Question: I am trying to apply a background image for a button inside the form. The code work and seems perfect in all browsers (Chrome, FF, Opera and Safari). But, in IE8(the only version i have checked), the image is getting repeated. I am trying to follow standard and simple HTML and CSS but this is really annoying. Please see the picture below

Following is the HTML
'''
<div id="header">
<div id="TopHead">
<div id="logo">
<a href="/" alt="eyaas">
<img src="logo.gif" alt="eyaas" />
</a>
</div>
<div id="country">India | Rest of the World
</div>
<div id="linksAndSearch">
<div id="linksTop">My Account | Login | Register | Cart
</div>
<div id="searchBar">
<form id="search_mini_form" action="" method="get" class="search">
<div class="searchBox">
<input id="Text1" type="text" name="" class="searchBoxDefaultText jsSearchTerm jsToggle" value="" />
</div>
<div class="searchButton">
<button type="submit" title="" class="searchBoxSubmitButton" />
</div>
<div class="clear"></div>
</form>
</div>
</div>
<div class="clear"></div>
</div>
<div id="TopNav">
</div>
</div>
'''
Following is the CSS
'''
#linksAndSearch { float:left; }
.search { width:393px; height:35px; background-image:url('SearchBoxGrayFrameText.gif'); }
.searchBox { float:left; margin:6px 0 0 65px; background-image:url('SearchBoxFramed.gif'); width:275px; height:23px; overflow:hidden; }
.searchBox .searchBoxDefaultText { width:257px; height:19px; margin:2px 0 0 5px; font-size:15px; color:#CCC; }
.searchButton { float:left; margin:6px 0 0 10px; }
.searchBoxSubmitButton { width:29px; height:23px; background-image:url( SearchSubmitBtnYellowArrow.gif); background-repeat:no-repeat; }
'''
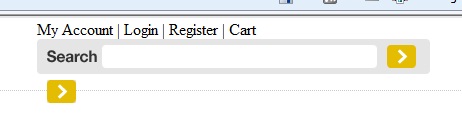
Answer: The problem was solved by
'''
<button type="submit" title="" class="searchBoxSubmitButton"/>
'''
to
'''
<button type="submit" title="" class="searchBoxSubmitButton"></button>
'''